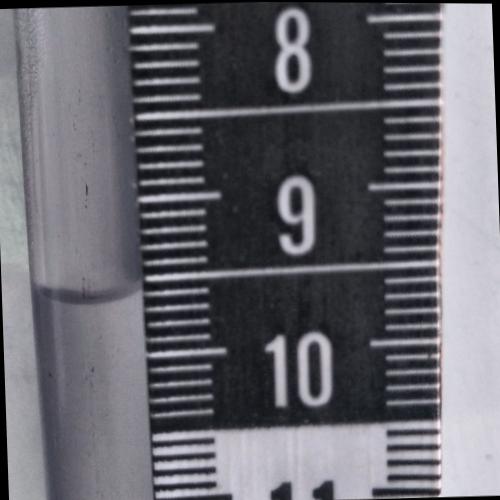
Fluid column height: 9.6 cm